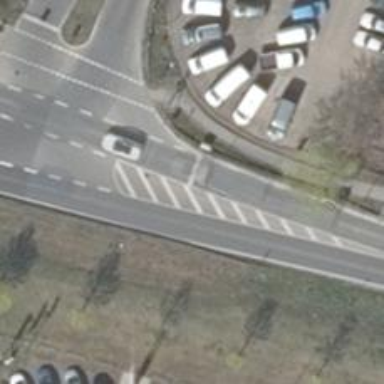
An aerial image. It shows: Road with traffic signals.